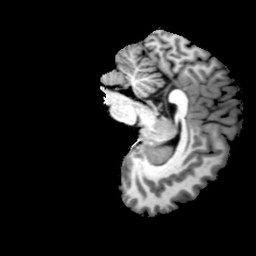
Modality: T1w
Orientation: sagittal
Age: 22
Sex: female
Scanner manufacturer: philips
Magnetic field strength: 3 T
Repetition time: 0.0082 s
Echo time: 0.0037 s